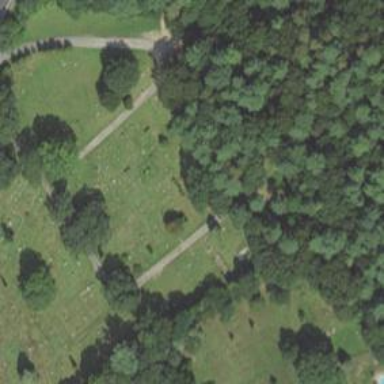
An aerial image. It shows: Cemetery.